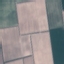
Label: AnnualCrop